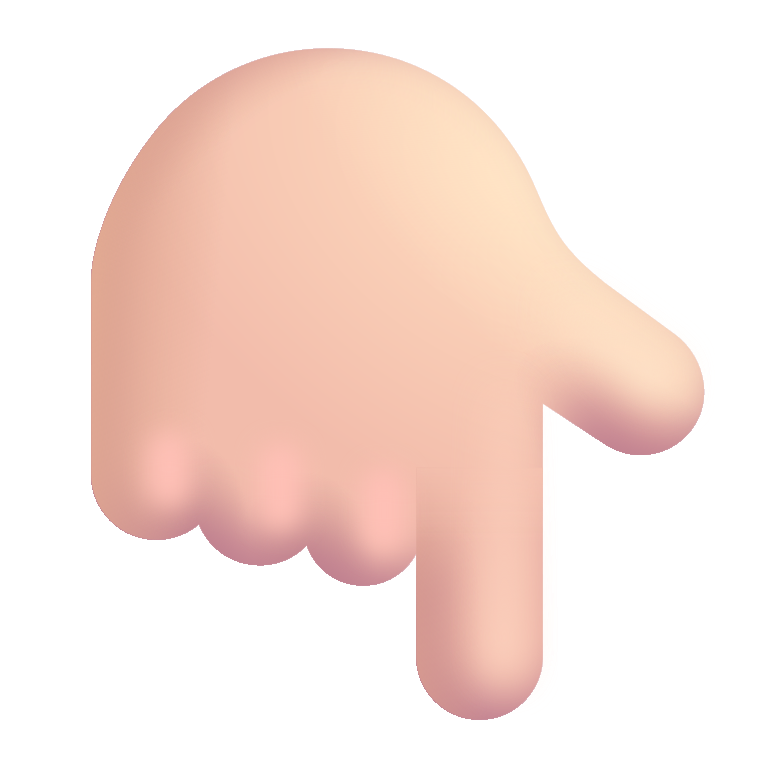
backhand index pointing down color light